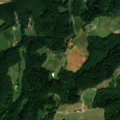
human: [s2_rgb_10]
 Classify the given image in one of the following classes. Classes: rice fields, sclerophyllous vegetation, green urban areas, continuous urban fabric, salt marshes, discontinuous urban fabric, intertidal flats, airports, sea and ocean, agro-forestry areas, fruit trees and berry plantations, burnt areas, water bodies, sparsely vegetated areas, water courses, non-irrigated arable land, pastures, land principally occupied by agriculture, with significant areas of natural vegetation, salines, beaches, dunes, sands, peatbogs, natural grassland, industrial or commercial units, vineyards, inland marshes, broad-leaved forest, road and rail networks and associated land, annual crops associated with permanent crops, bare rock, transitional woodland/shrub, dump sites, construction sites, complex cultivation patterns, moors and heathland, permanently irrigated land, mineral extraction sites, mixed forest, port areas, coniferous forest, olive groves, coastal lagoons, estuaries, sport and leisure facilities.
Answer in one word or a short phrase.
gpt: pastures, broad-leaved forest